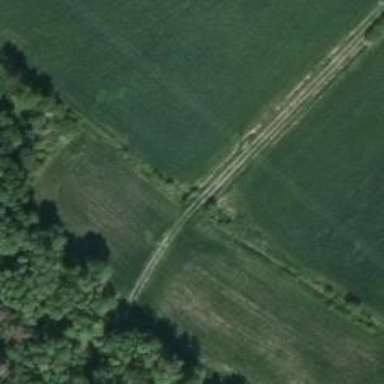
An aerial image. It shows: Track road.